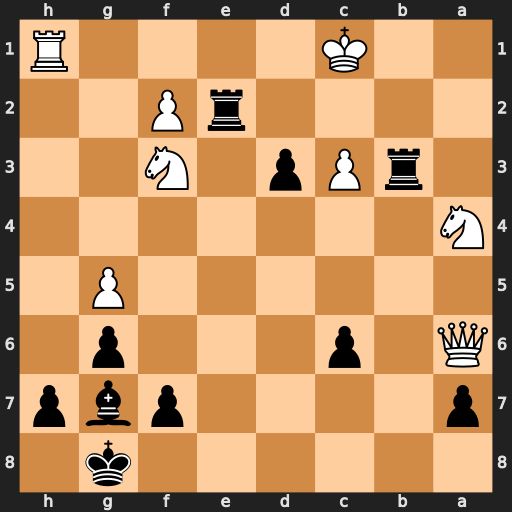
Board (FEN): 6k1/p4pbp/Q1p3p1/6P1/N7/1rPp1N2/4rP2/2K4R
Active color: b
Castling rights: -
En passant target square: -
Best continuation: Rc2+ Kd1 Rb1#